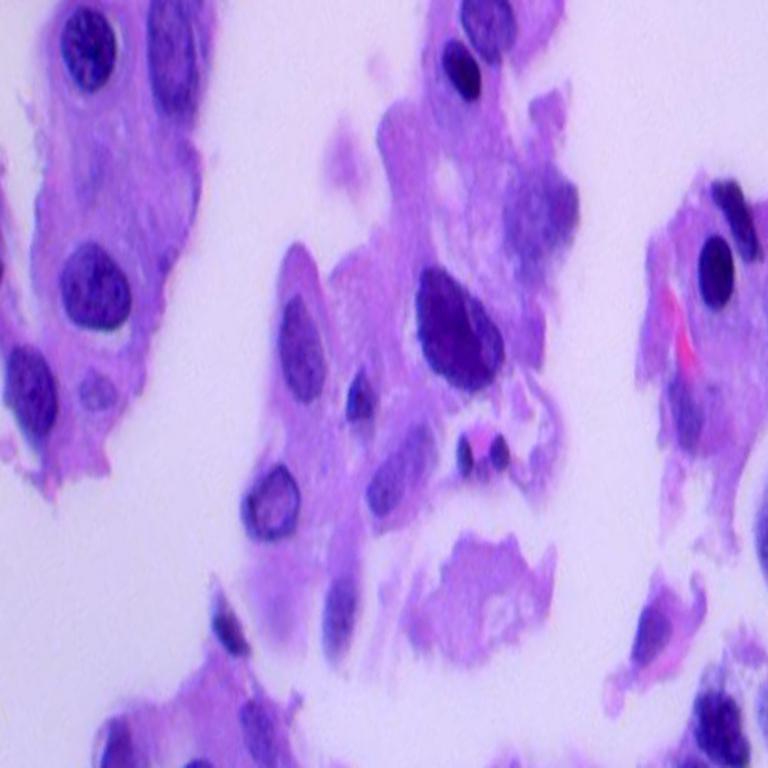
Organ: lung
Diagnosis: adenocarcinomas